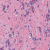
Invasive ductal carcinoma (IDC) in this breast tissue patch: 1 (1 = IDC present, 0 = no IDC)